Question: I was studying live wallpaper. But first i have to study canvas animation. I have a code here that works ok. It uses a math.random(). But what i want is some like this.

Here i want the image to move just like the path illustrated above. My idea is to use math.random for x and y. But the problem of using that is the image will appear anywhere in the screen. I want the image, to create a random path. I know its about x and y coordinates but i cant think of how the path will trigger randomly? I cant actualy explain it. But if you know about the bouncing ball, the ball has a random corrdinates. Just like that. here is my code.
'''
public class MainActivity extends Activity {
private Game game;
public Handler updateHandler = new Handler(){
/** Gets called on every message that is received */
// @Override
public void handleMessage(Message msg) {
game.update();
game.invalidate();
super.handleMessage(msg);
}
};
@Override
public void onCreate(Bundle savedInstanceState) {
super.onCreate(savedInstanceState);
game = new Game(this);
setContentView(game);
Thread myThread = new Thread(new UpdateThread());
myThread.start();
}
public class UpdateThread implements Runnable {
@Override
public void run() {
while(true){
try {
Thread.sleep(100);
} catch (InterruptedException e) {
// TODO Auto-generated catch block
e.printStackTrace();
}
MainActivity.this.updateHandler.sendEmptyMessage(0);
}
}
}
}
public class Game extends View {
private Bitmap image;
private Paint paint;
private int x=0;
public Game(Context context) {
super(context);
image = Bitmap.createBitmap(BitmapFactory.decodeResource(this.getResources(), R.drawable.ic_launcher));
paint = new Paint();
}
// called every Frame
protected void onDraw(Canvas canvas) {
canvas.drawBitmap(image, x, 0, paint);
}
// called by thread
public void update() {
x = 1;
x += Math.random() * 100;
}
}
'''
I hope you can help me here.. Thank you.
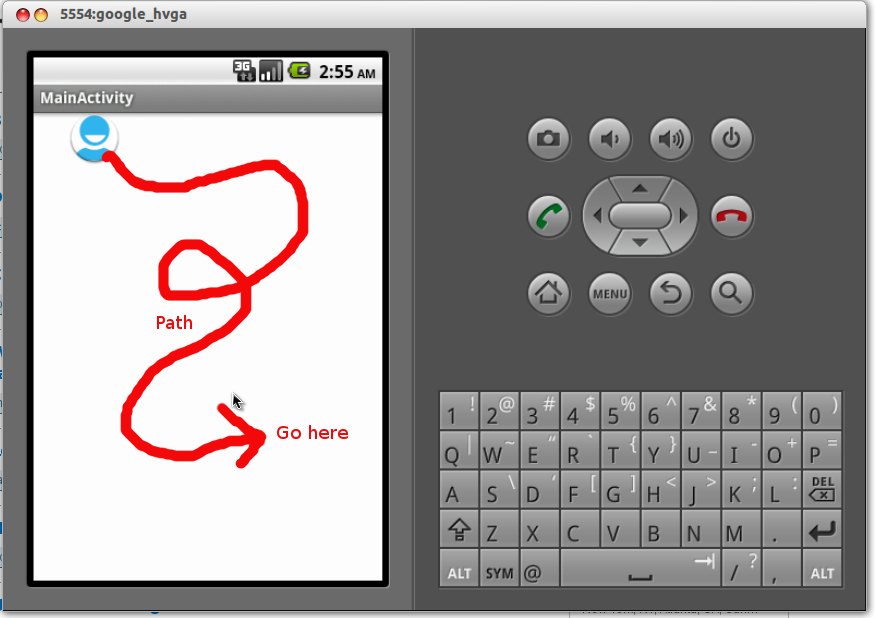
Answer: Here's code for endless linear interpolation loop (you might want to change it to smooth curves later on);
'''
PointF mImagePos = new PointF();
PointF mImageSource = new PointF();
PointF mImageTarget = new PointF();
long mInterpolateTime;
protected void onDraw(Canvas canvas) {
canvas.drawBitmap(image, mImagePos.x, mImagePos.y, paint);
}
public void update() {
final long INTERPOLATION_LENGTH = 2000;
long time = SystemClock.uptimeMillis();
if (time - mInterpolateTime > INTERPOLATION_LENGTH) {
mImageSource.set(mImageTarget);
mImageTarget.x = (float)(Math.random() * 100);
mImageTarget.y = (float)(Math.random() * 100);
mInterpolateTime = time;
}
float t = (float)(time - mInterpolateTime) / INTERPOLATION_LENGTH;
// For some smoothness uncomment this line;
// t = t * t * (3 - 2 * t);
mImagePox.x = mImageSource.x + (mImageTarget.x - mImageSource.x) * t;
mImagePos.y = mImageSource.y + (mImageTarget.y - mImageSource.y) * t;
}
'''